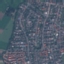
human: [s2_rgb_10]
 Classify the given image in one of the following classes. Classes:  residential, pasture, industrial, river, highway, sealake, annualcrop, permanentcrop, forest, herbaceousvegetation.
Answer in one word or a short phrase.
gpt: Residential